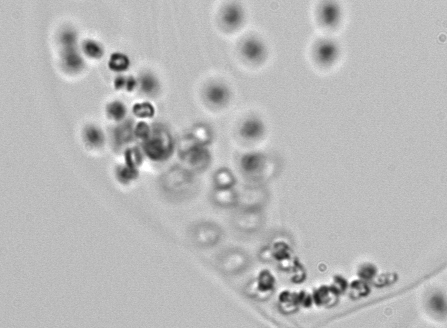
Label: Phaeocystis